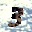
Label: 3